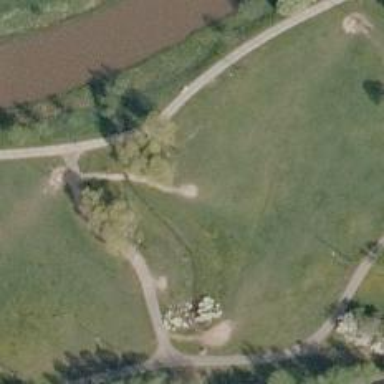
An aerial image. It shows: Disc golf basket.